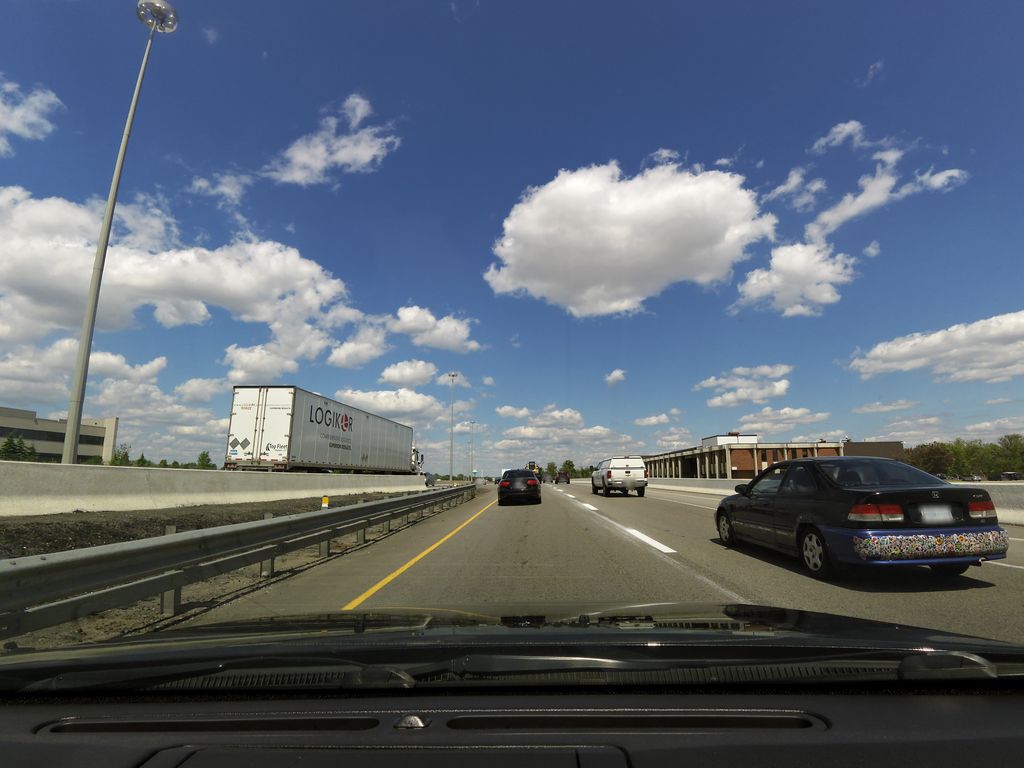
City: kitchener-waterloo